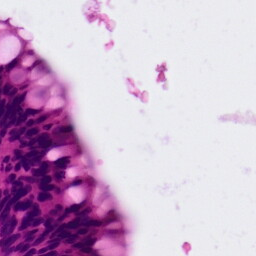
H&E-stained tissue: Colon